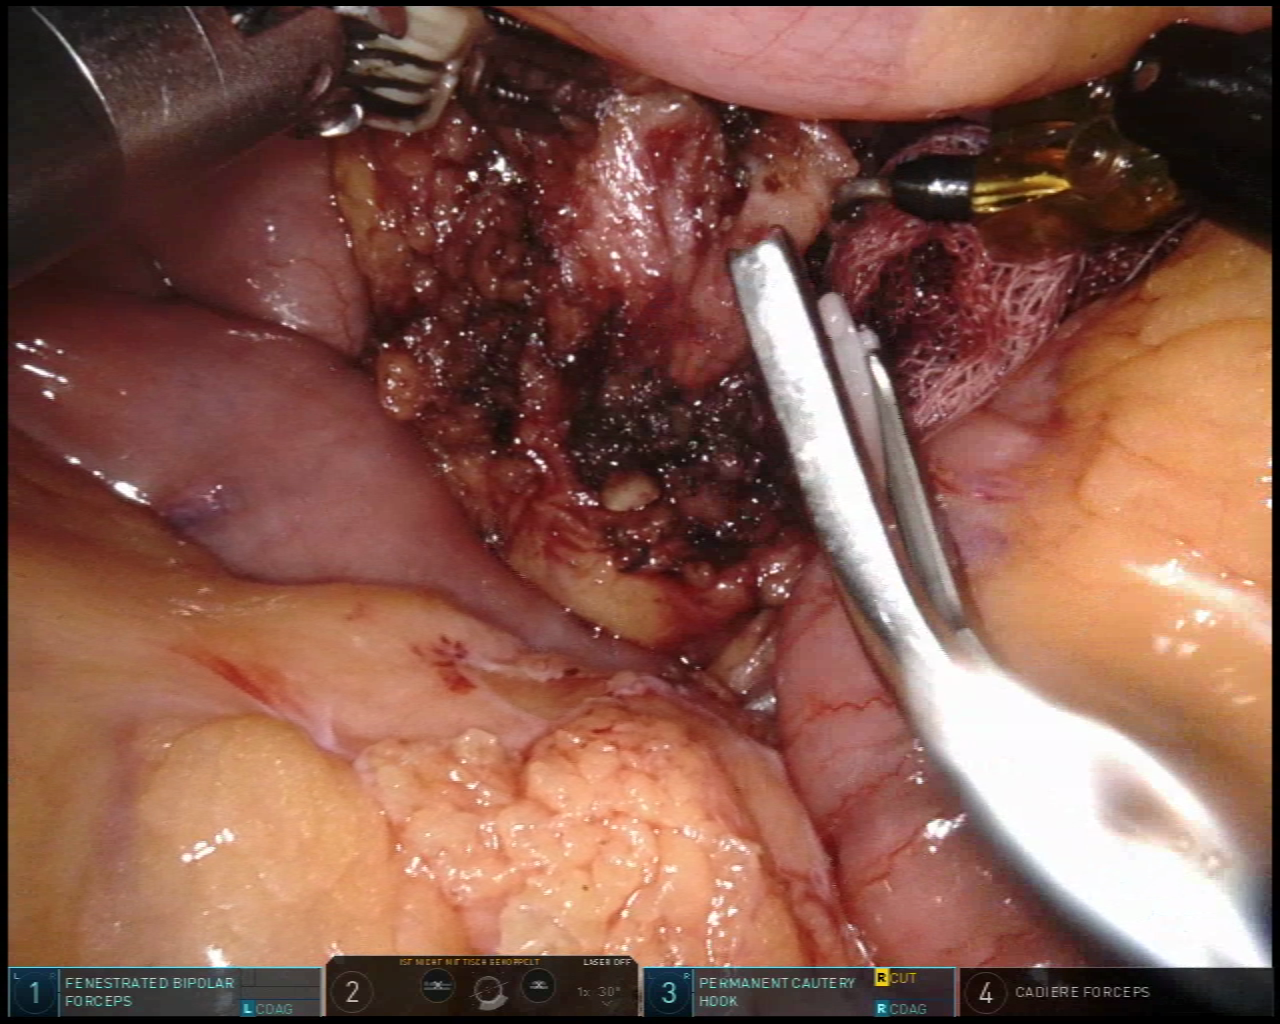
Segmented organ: inferior_mesenteric_artery
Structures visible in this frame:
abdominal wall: no
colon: yes
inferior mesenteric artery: yes
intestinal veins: no
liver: no
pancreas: no
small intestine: yes
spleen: no
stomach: no
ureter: no
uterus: no
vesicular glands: no